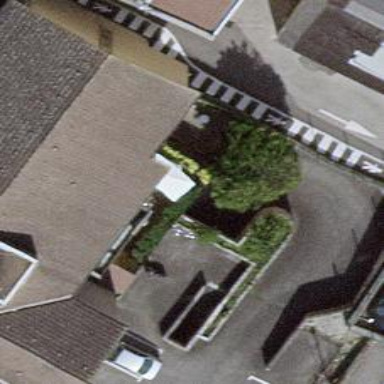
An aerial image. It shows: Parking entrance.